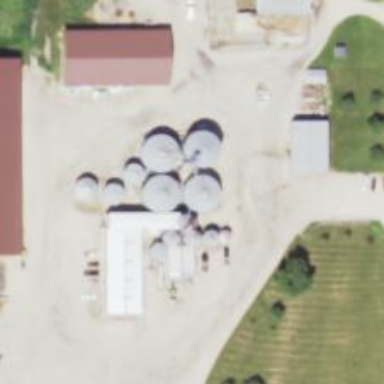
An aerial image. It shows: Silo.